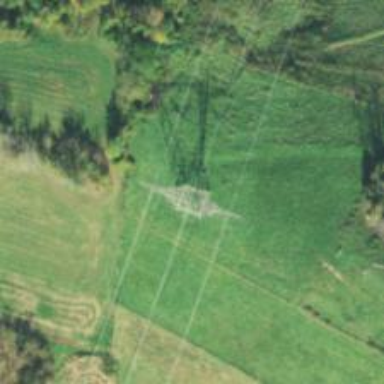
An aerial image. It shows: Lattice structure tower used for power distribution.